Question: It is possible to make viewport behave like this with css and/or javascript/jQuery:

Currently, I'm using the css below to make the background cover the whole viewport:
'''
#background {
width: 100%; height: 100%;
top:0; left:0;
position: absolute;
-webkit-background-size: cover !important;
-moz-background-size: cover !important;
-o-background-size: cover !important;
background-size: cover !important;
overflow: hidden;
}
'''
but that's not what I really need. Using it that way, on low screen resolutions the background image will distort and looks real bad.
Just to be clear, I'm not concerned about mobile users. That's not the purpose of the system I'm working at at first. It will be a desktop system.
Thanks everybody.
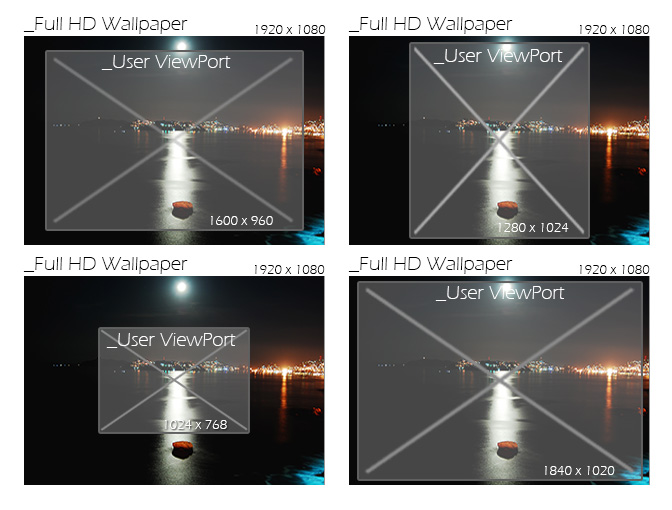
Answer: Try this...
'''
#background {
background: url('image/myimage.jpg') center center;
}
'''
or
'''
body {
background: url('image/myimage.jpg') center center;
}
'''
If you can set your back ground at the body level then there is no need for a #background element.
But setting the image using CSS will not scale the image and the "center center" will center the image vertically and horizontally.
Regardless of the image size this will center it. However, you will have to always provide an image larger than the largest resolution you support to get the "over-scan" style you have represented.
However, if you wanted to stretch the background image you can do the following. It does require the use of javascript and the jQuery library.
HTML:
'''
<div id="divBackWrapper">
<div id="divBackCenter">
<img src="http://www.abc.net.au/radionational/image/<PHONE>-3x2-700x467.jpg" width="700" height="467" />
</div>
</div>
'''
CSS:
'''
html, body {
width: 100%; height: 100%;
padding:0; margin:0;
}
#divBackWrapper, #divBackCenter {
position: absolute;
width: 100%; height: 100%;
overflow: hidden;
}
#divBackCenter {
overflow: visible;
top: 50%;
left: 50%;
}
#divBackWrapper img {
position: absolute;
width: 100%; /* change to auto to allow width set by height, one must always be 100% */
height: auto; /* change to 100% to allow height stretching */
min-width: 700px;
min-height: 467px;
top: -50%; /* half height */
left: -50%; /* half width */
}
'''
JS:
'''
jQuery(function() {
$(window).resize(function() {
var $window = $(window);
var $img = $("#divBackCenter img");
if ( $img.width() <= $window.width() ) {
$("#divBackCenter").removeAttr("style");
$("#divBackCenter img").removeAttr("style");
return;
} else {
var css = {};
css.top = -($img.height() - $window.height()) / 2;
css.left = -($img.width() - $window.width()) / 2;
$("#divBackCenter").css({top:0,left:0});
$("#divBackCenter img").css(css);
}
});
});
'''